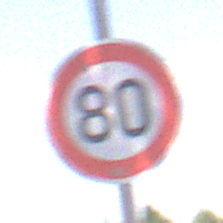
Verkehrszeichen: Geschwindigkeit80
Umgebung: Outdoor, Nature
Tageszeit: Midday
Wetter: PartlyCloudy
Licht: Natural
Jahreszeit: NotSpecified
Kontrast: HighContrast